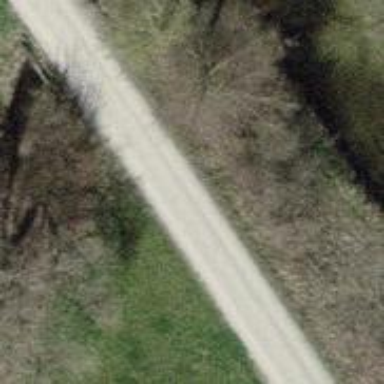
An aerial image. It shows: Gravel track with grade 2 quality.